Field crop: maize
Growth stage: 2
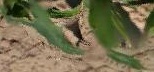
Species: maize